Question: I noticed that my development machine running windows server suddenly ran out of space. I ran WINDIRSTAT and see that Resharper cache is using a LOT of space..
It's a normal web project including 3 class projects as well.. The other projects on the server uses about 10 MB and this project 11 GB.... What can cause this?

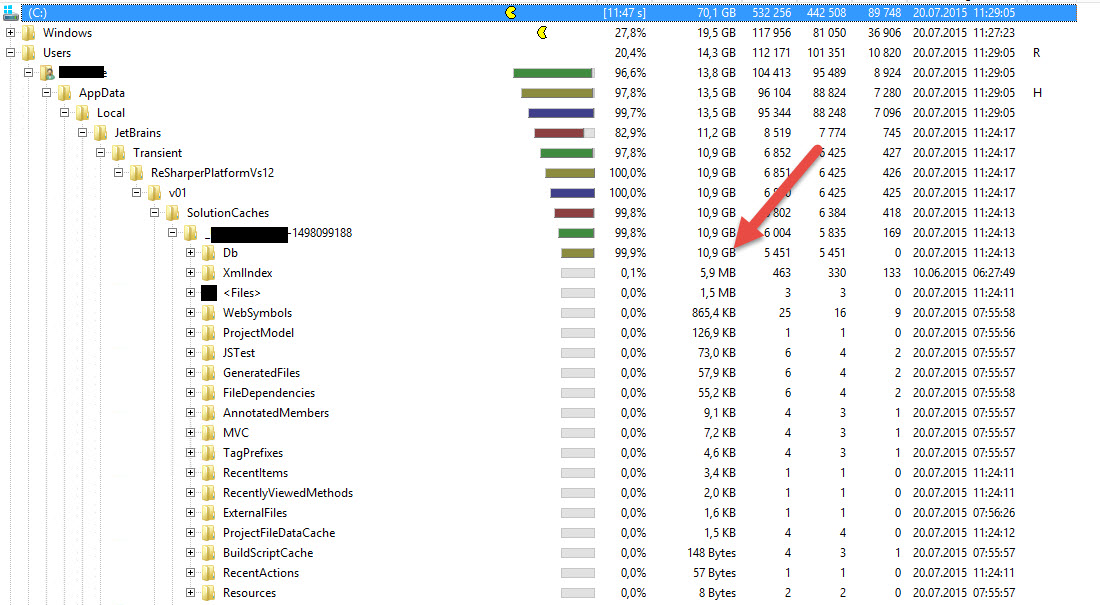
Answer: I don't really know what's gone wrong here - 11GB is rather excessive! I'd suggest resetting the cache (just close the solution and delete the redacted folder, or click the "Clear caches" button in the ReSharper - Options - General options page), and reloading the solution. The cache should be considerably smaller. It would probably be worth updating to the latest version of ReSharper (9.1.1 is the latest released, 9.2 is in EAP builds). If the cache is still this big, contact support, either by emailing support at jetbrains dot com, or by raising an issue directly at <URL>
Removed the section on integration with Windows disk cleanup. Sadly, this isn't a completed or released feature.